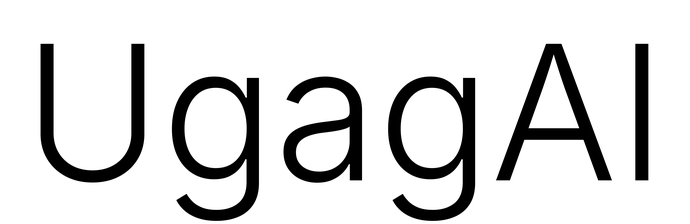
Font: Inter_Light